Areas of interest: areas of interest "Hospital"
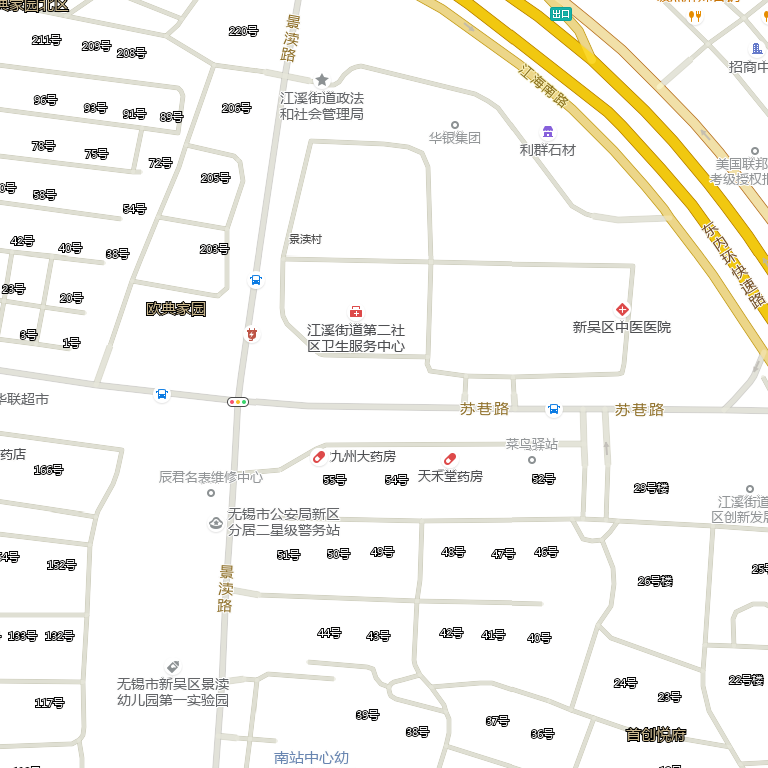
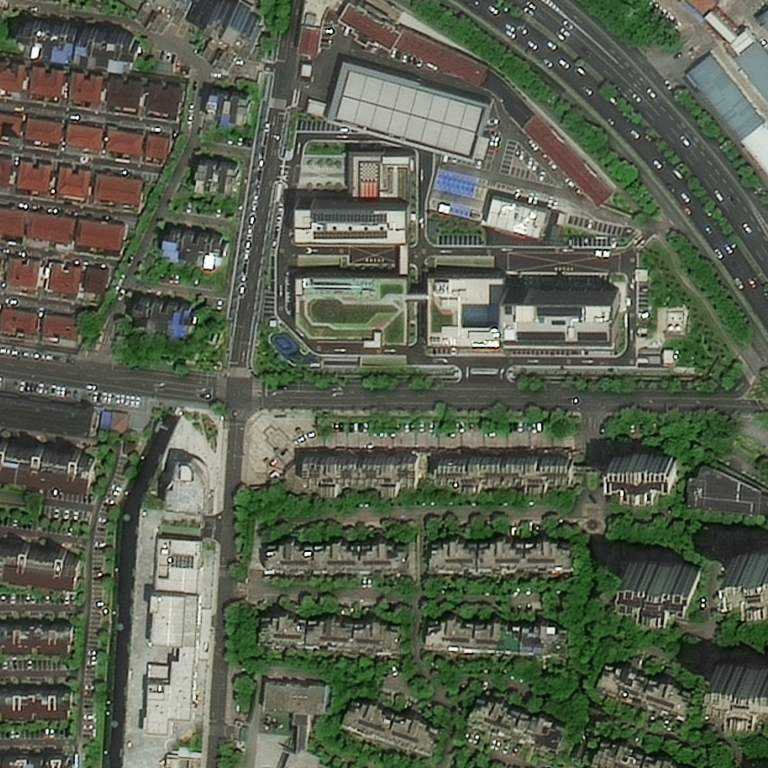